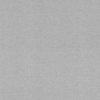
Label: dusty